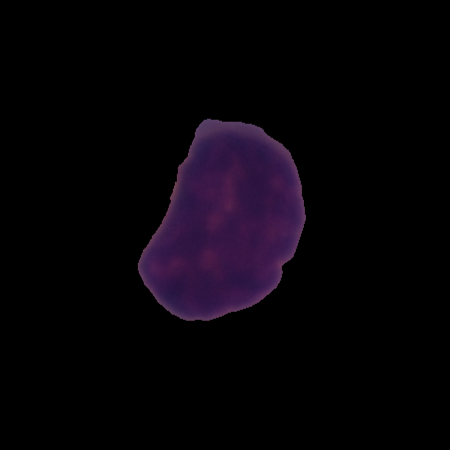
Label: healthy